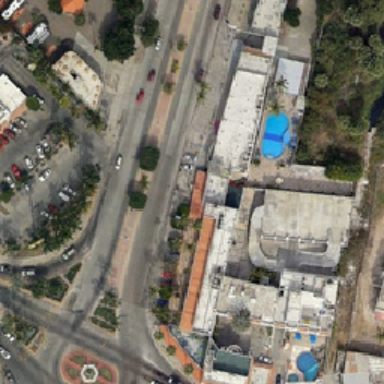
The intersection is located in the resort area .